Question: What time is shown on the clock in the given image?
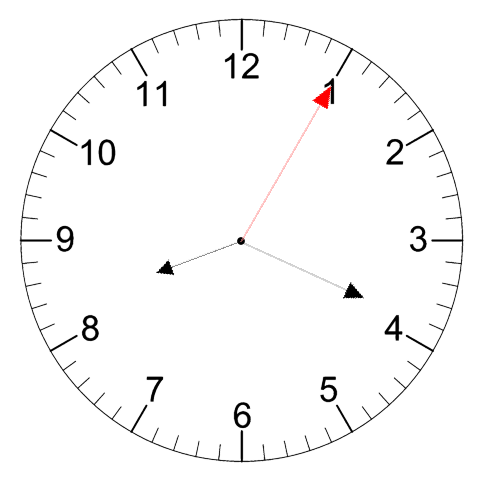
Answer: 08:19:05